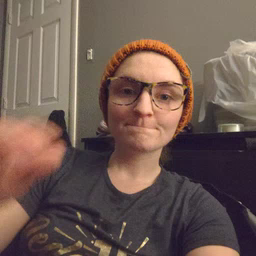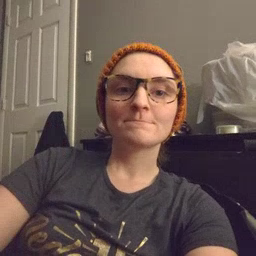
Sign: bedroom